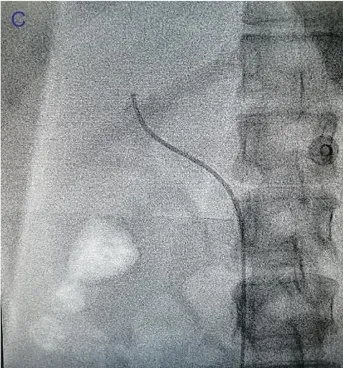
(C) Upper branch of the right renal vein in angiography.
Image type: radiology (x_ray)